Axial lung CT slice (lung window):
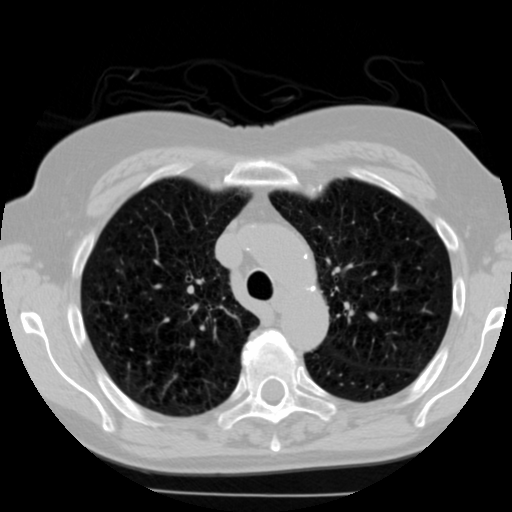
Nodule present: no